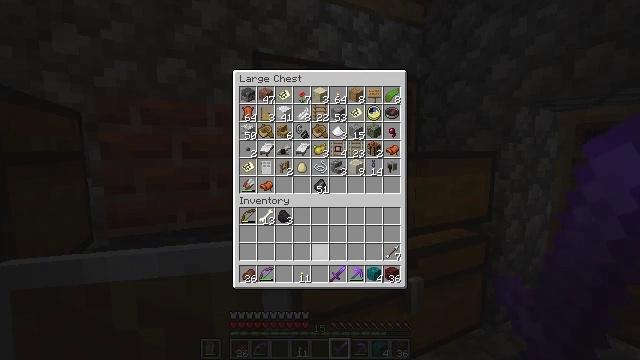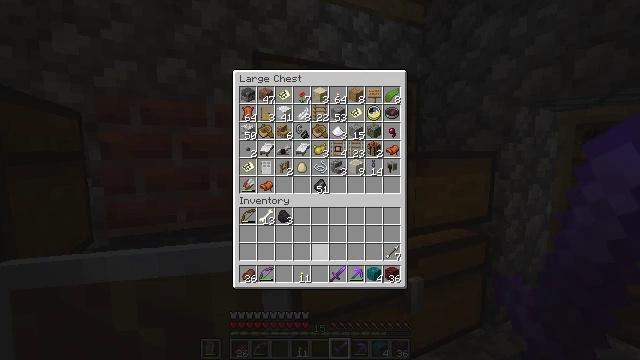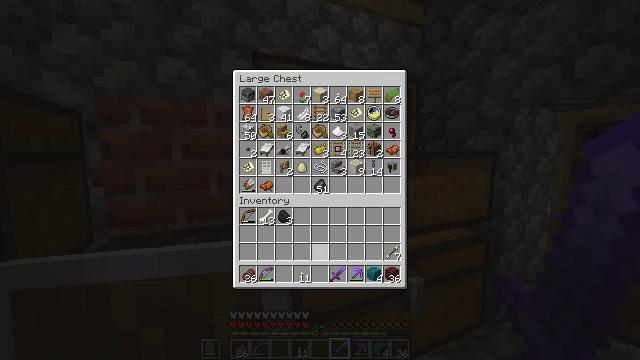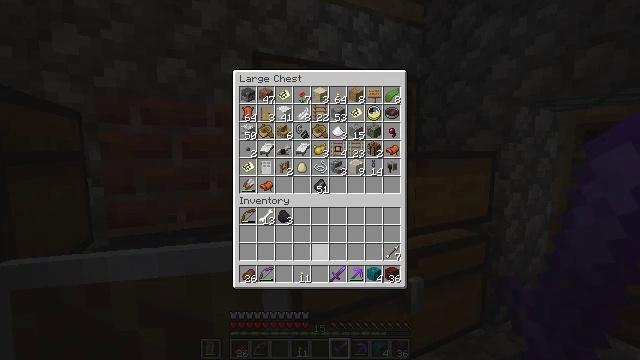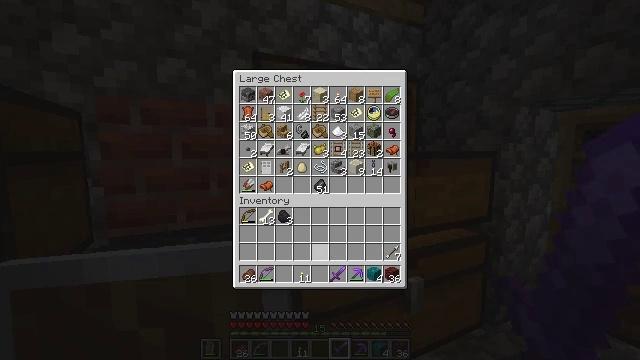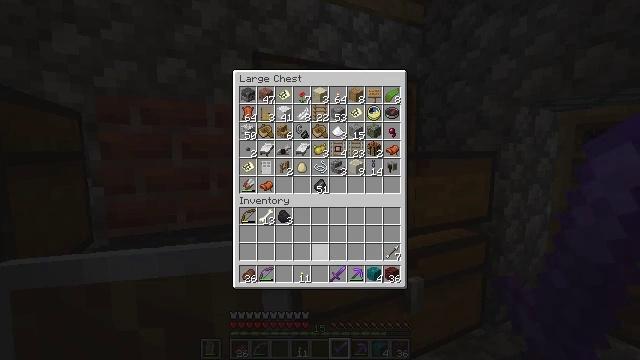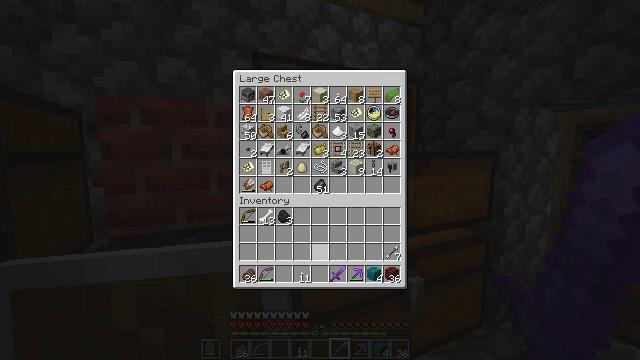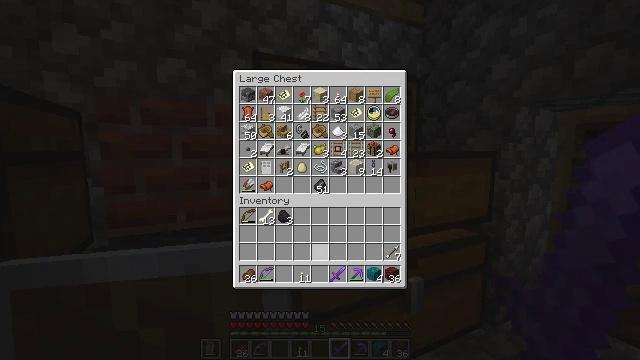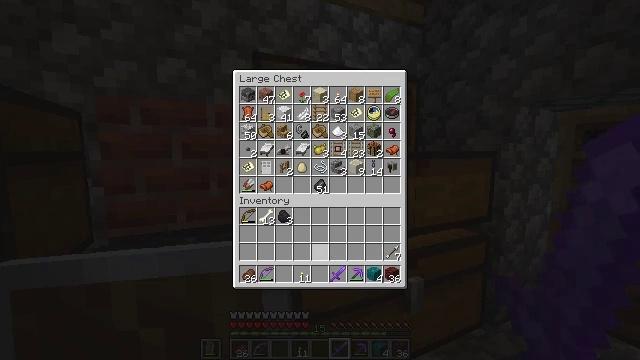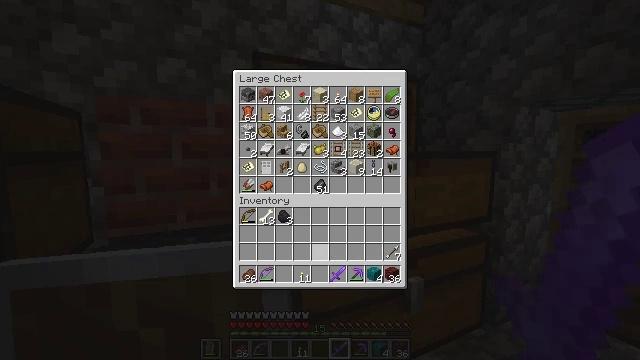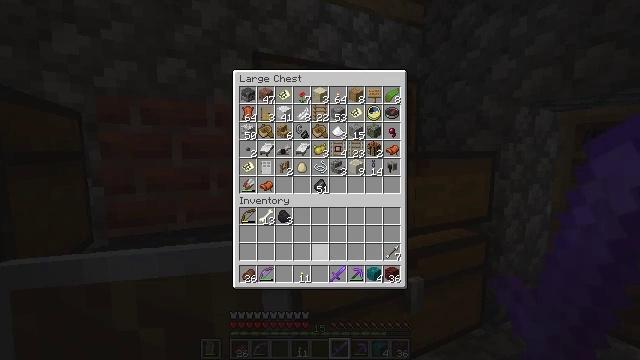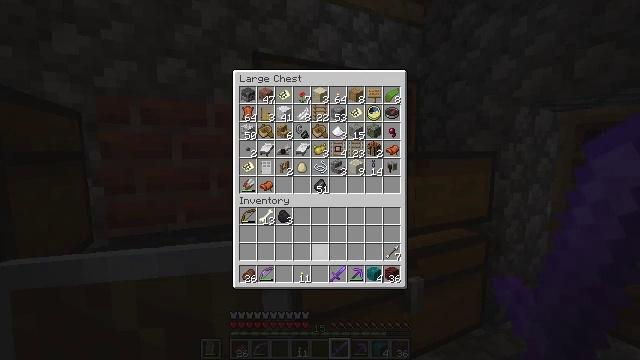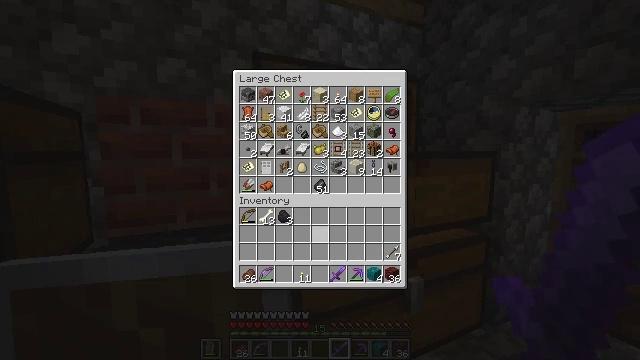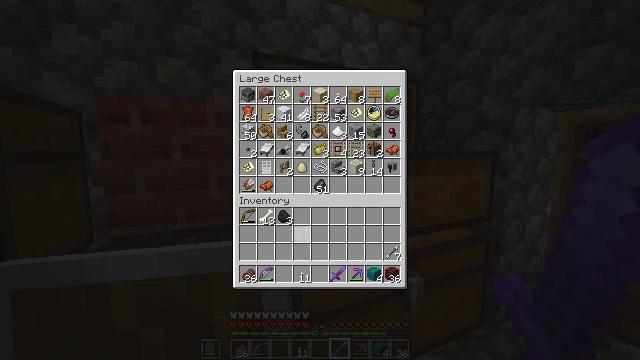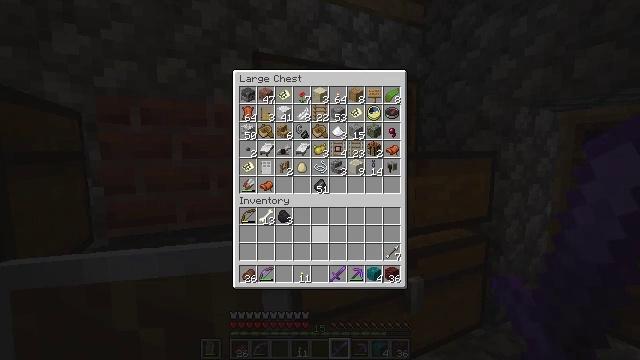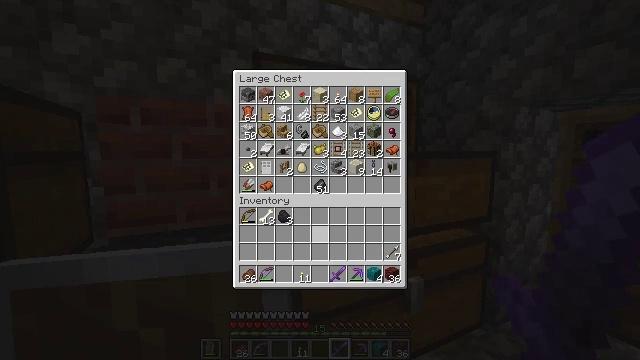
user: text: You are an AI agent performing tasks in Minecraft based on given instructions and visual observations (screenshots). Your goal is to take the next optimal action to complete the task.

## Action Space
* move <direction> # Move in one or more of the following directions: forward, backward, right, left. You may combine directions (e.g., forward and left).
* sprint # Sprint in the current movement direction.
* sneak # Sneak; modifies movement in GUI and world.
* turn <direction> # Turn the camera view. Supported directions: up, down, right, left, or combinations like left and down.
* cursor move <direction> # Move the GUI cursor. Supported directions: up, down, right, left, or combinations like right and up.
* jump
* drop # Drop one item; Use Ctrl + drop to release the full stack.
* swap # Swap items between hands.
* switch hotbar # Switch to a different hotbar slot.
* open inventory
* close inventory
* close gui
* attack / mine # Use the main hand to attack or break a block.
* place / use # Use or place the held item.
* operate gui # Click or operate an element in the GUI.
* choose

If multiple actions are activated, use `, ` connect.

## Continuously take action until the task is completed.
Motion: motion action
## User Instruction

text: In the crafting menu, combine ender pearl and blaze powder for an ender eye.
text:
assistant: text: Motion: sneak
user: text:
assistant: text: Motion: sneak
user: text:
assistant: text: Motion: sneak
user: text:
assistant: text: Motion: sneak
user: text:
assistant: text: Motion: sneak
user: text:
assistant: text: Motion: sneak
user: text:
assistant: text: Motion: no_op
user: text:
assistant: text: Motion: no_op
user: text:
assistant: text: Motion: no_op
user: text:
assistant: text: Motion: no_op
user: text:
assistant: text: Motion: no_op
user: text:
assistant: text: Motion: turn up
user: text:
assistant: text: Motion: no_op
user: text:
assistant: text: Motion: no_op
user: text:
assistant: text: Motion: no_op
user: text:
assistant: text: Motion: no_op
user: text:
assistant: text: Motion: no_op
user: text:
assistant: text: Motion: no_op
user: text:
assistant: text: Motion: no_op
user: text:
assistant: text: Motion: no_op
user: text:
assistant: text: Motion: no_op
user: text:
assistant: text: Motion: no_op
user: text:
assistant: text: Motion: no_op
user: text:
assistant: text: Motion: no_op
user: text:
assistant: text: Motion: no_op
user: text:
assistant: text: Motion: no_op
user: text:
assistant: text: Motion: no_op
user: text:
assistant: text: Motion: no_op
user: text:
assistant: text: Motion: no_op
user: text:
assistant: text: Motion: no_op